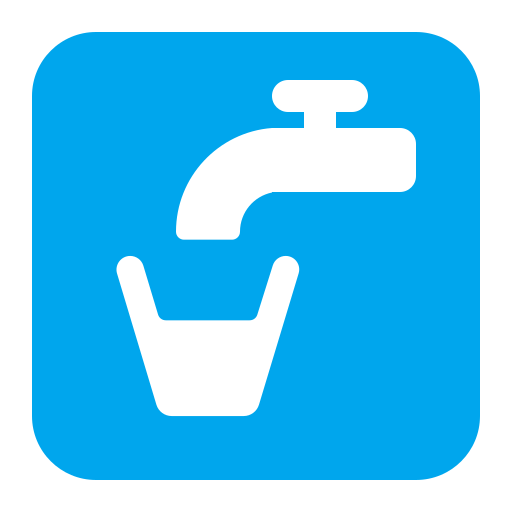
potable water flat